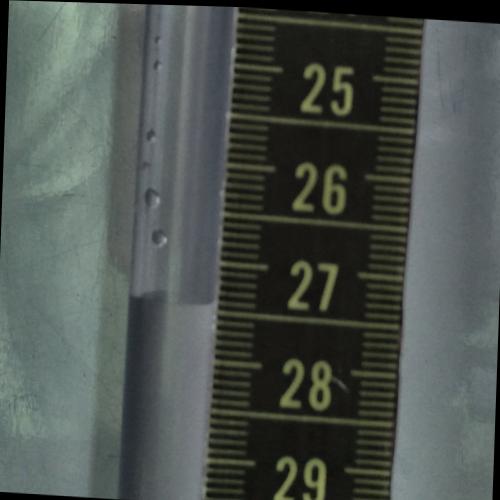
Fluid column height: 27.4 cm